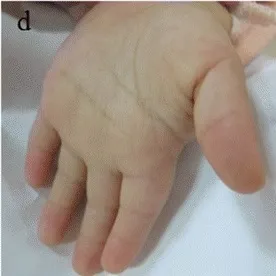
Clinical features of the patients. ; short fifth fingers.
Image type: medical_photograph (skin_photograph)